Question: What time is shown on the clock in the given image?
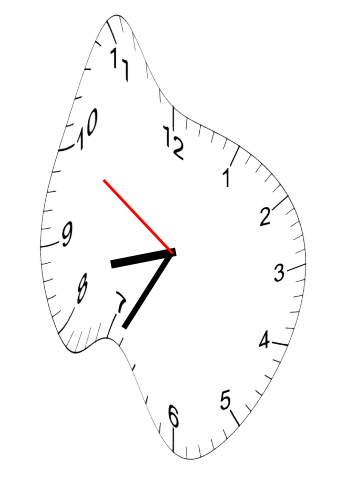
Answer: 08:34:50